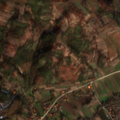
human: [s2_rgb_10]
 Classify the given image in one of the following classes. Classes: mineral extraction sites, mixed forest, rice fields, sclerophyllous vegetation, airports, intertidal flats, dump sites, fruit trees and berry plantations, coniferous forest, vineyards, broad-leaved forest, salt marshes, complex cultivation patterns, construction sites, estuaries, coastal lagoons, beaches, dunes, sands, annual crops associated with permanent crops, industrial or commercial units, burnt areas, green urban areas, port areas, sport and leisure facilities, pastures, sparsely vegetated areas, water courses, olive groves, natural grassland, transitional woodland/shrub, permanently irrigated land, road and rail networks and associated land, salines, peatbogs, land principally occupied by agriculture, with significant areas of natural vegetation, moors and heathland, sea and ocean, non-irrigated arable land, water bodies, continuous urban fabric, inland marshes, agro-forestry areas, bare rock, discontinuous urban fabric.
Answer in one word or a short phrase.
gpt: non-irrigated arable land, land principally occupied by agriculture, with significant areas of natural vegetation, broad-leaved forest, transitional woodland/shrub